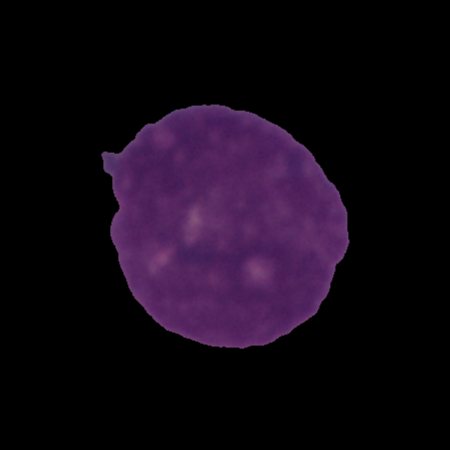
Label: cancer